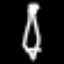
Label: pencil